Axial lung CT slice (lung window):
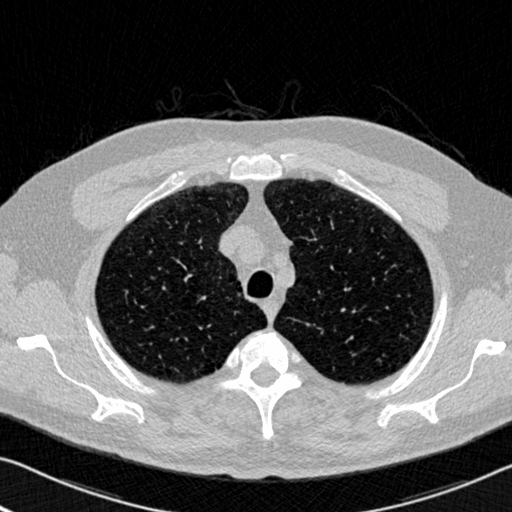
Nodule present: no